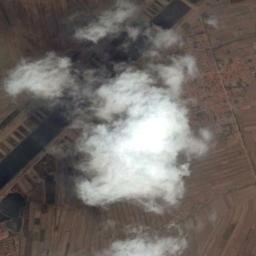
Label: cloud